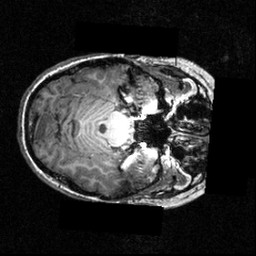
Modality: T1w
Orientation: axial
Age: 20
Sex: female
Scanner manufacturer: siemens
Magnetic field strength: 3.951 T
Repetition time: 1.5 s
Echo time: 0.00335 s